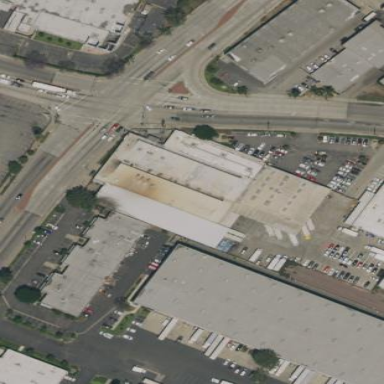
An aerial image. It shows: Industrial building.